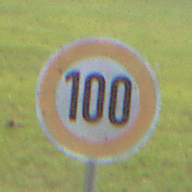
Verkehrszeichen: Geschwindigkeit100
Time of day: SunriseSunset
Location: Outdoor (Suburban)
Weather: PartlyCloudy
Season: NotSpecified
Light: Natural